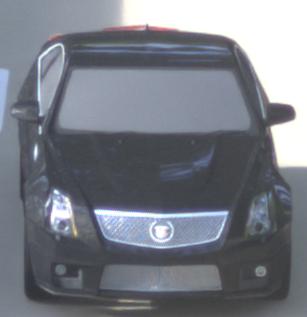
Make: Cadillac
Model: CTS-V
Detailed model: CTS-V (II) Limousine
Model produced from: 2008/11
Model produced until: 2010/12
Doors: 4
Color: black
Road condition: dry road
Daytime: morning or afternoon
Contrast: low contrast